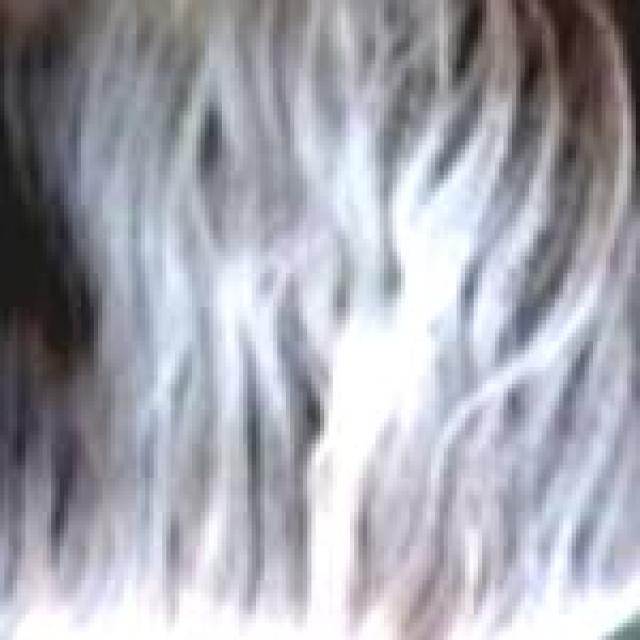
Healthy canine skin — no visible lesions, inflammation, or abnormalities. The skin and coat appear normal.